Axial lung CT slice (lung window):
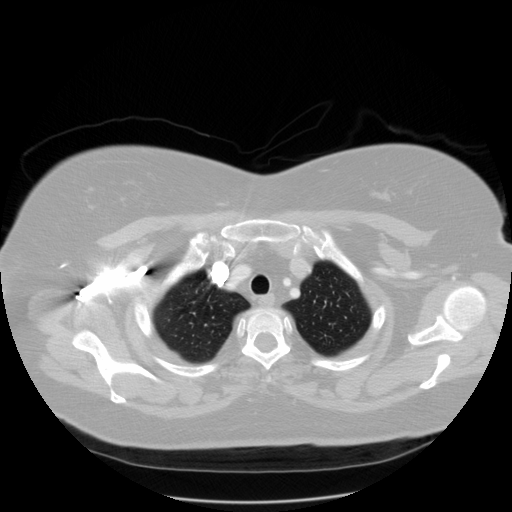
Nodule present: no